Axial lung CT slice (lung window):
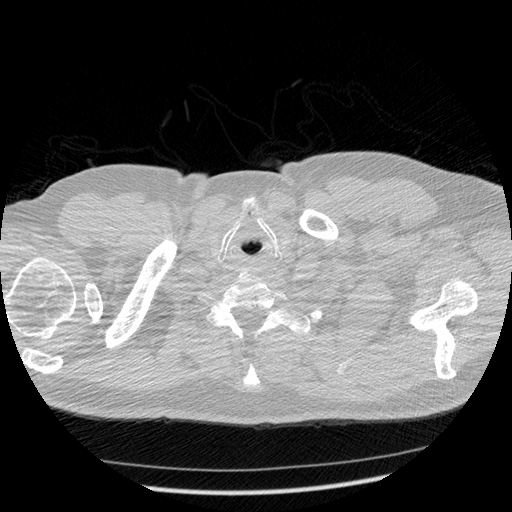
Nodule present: no